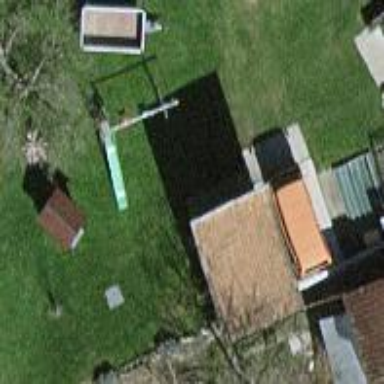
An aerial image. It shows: Shed building.